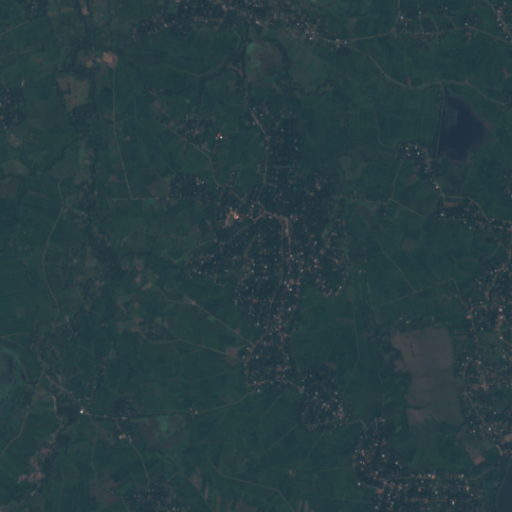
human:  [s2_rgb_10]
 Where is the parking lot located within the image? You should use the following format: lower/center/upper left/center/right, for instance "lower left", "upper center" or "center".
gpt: There is no parking lot in the image.